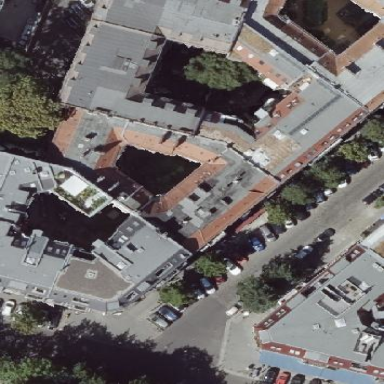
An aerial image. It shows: Residential building.